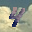
Label: 4